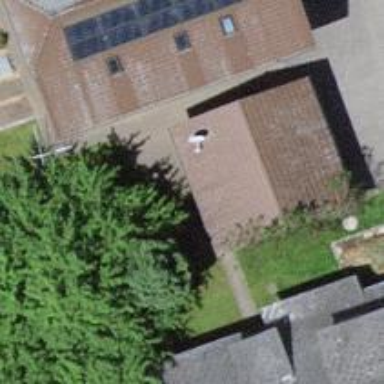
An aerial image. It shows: View of roof of building.